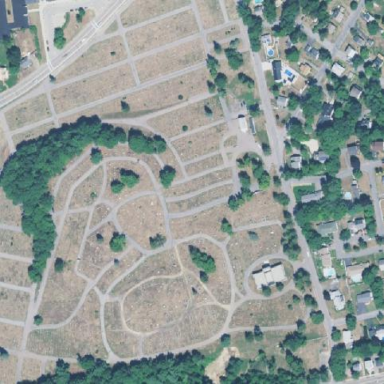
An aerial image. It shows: Cemetery.